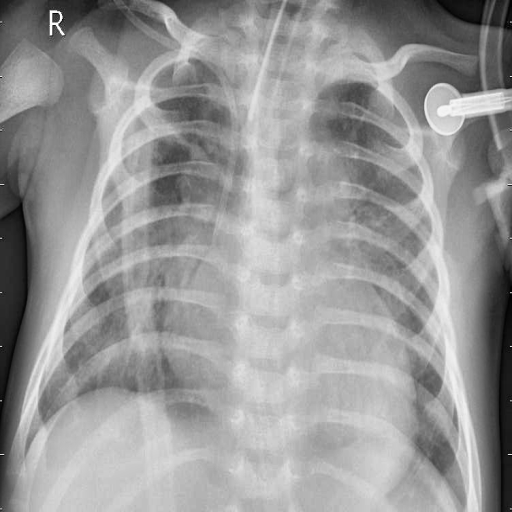
Finding: PNEUMONIA